Field crop: maize
Growth stage: 2
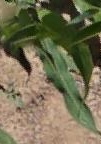
Species: maize